Question: I have a TableLayout with two columns. The TextViews and EditTexts are aligned nicely. How can I get the RadioButtons to align with the TextViews and EditTexts?
'''
<TableLayout
android:minWidth="25px"
android:minHeight="25px"
android:layout_width="fill_parent"
android:layout_height="wrap_content"
android:id="@+id/tableLayout1">
<TableRow
android:id="@+id/tableRow1">
<TextView
android:text="Column 1"
android:textAppearance="?android:attr/textAppearanceSmall"
android:layout_weight="1"
android:id="@+id/textView1" />
<TextView
android:text="Column 2"
android:textAppearance="?android:attr/textAppearanceSmall"
android:layout_weight="1"
android:id="@+id/textView1" />
</TableRow>
<TableRow
android:id="@+id/tableRow2">
<EditText
android:layout_weight="1"
android:id="@+id/editText3" />
<EditText
android:layout_weight="1"
android:id="@+id/editText4" />
</TableRow>
<RadioGroup
android:orientation="horizontal"
android:id="@+id/radioGroup1">
<TableRow
android:id="@+id/tableRow3">
<RadioButton
android:checked="true"
android:text="Radio Button 1"
android:id="@+id/radioButton1" />
<RadioButton
android:text="Radio Button 2"
android:id="@+id/radioButton2" />
</TableRow>
</RadioGroup>
</TableLayout>
'''
This is what it looks like

I would like RadioButton2 to be aligned with Column2
Many thanks
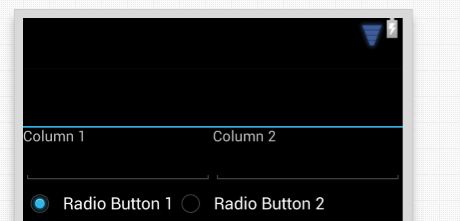
Answer: Try this, I took out the last and added to each button
<URL>
'''
<TableLayout
android:minWidth="25dp"
android:minHeight="25dp"
android:layout_width="fill_parent"
android:layout_height="wrap_content"
android:id="@+id/tableLayout1">
<TableRow
android:id="@+id/tableRow1">
<TextView
android:text="Column 1"
android:textAppearance="?android:attr/textAppearanceSmall"
android:layout_weight="1"
android:id="@+id/textView1" />
<TextView
android:text="Column 2"
android:textAppearance="?android:attr/textAppearanceSmall"
android:layout_weight="1"
android:id="@+id/textView2" />
</TableRow>
<TableRow
android:id="@+id/tableRow2">
<EditText
android:layout_weight="1"
android:id="@+id/editText3" />
<EditText
android:layout_weight="1"
android:id="@+id/editText4" />
</TableRow>
<RadioGroup
android:orientation="horizontal"
android:id="@+id/radioGroup1">
<RadioButton
android:checked="true"
android:layout_weight="1"
android:layout_width="wrap_content"
android:layout_height="wrap_content"
android:text="Radio Button 1"
android:id="@+id/radioButton1" />
<RadioButton
android:text="Radio Button 2"
android:layout_weight="1"
android:layout_width="wrap_content"
android:layout_height="wrap_content"
android:id="@+id/radioButton2" />
</RadioGroup>
</TableLayout>
'''